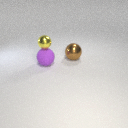
small yellow metal sphere above large purple rubber sphere